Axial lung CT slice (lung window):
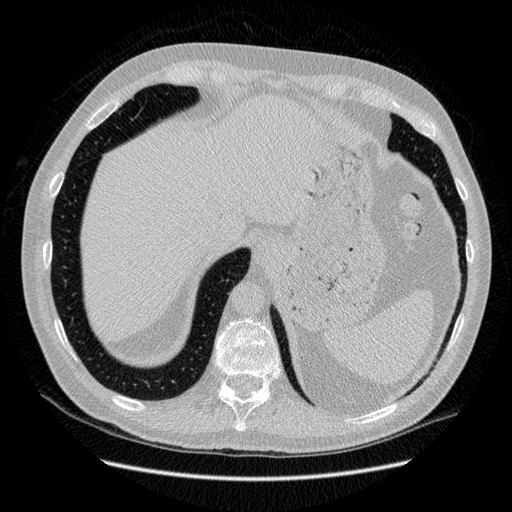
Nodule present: no